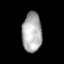
Tissue: lung
Cell type: Epithelial cells
Senescence score: 0.1732
Nuclear area (px): 764
Mean DAPI intensity: 174.185